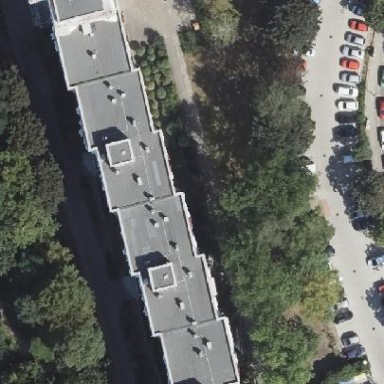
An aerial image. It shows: Apartment building with flat roof.